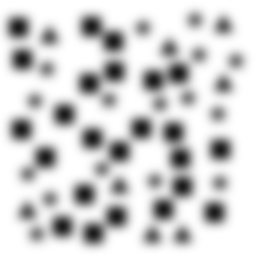
Squares: 24
Triangles: 8
Stars: 16
Total shapes: 48